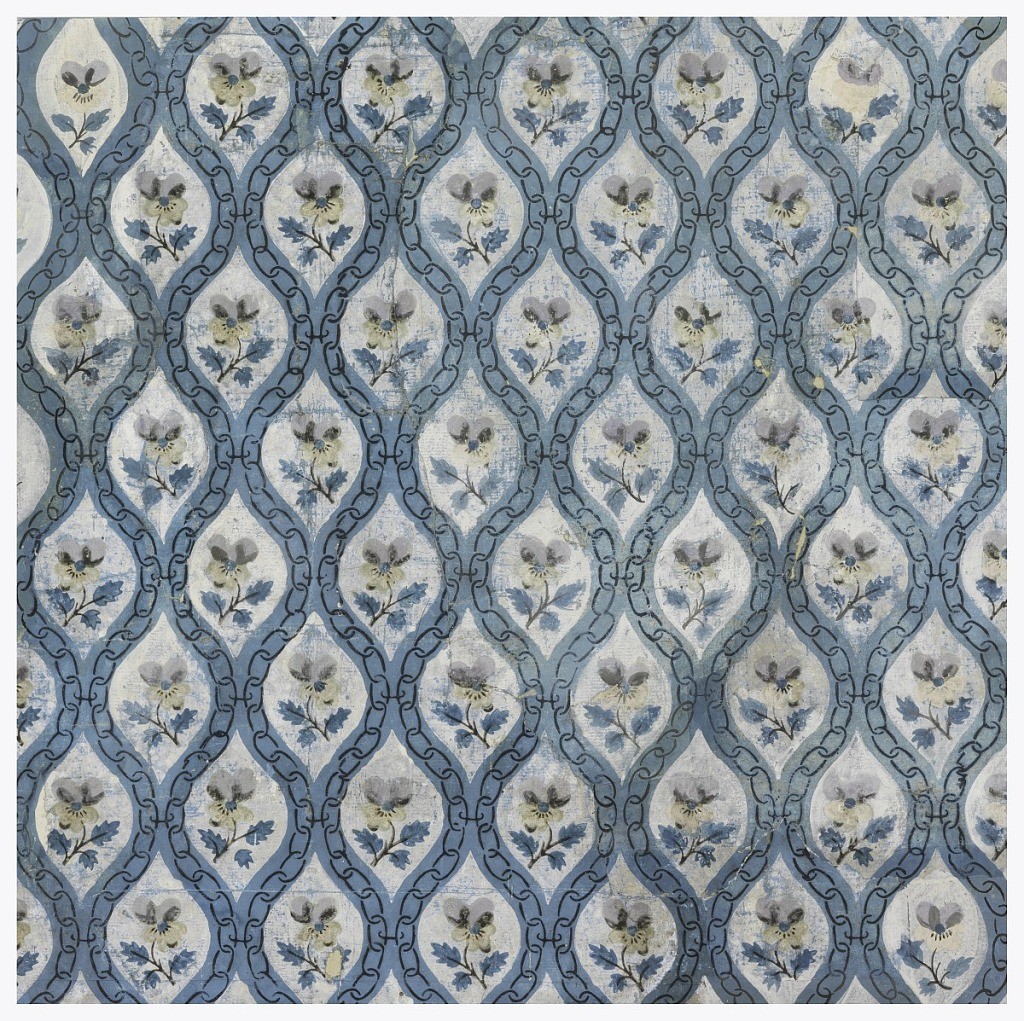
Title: Sidewall
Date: ca. 1785
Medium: Block-printed on handmade paper
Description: Square of pieced paper printed with tangent serpentine stripes enclosing irregular ellipses set with single pansies.